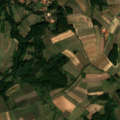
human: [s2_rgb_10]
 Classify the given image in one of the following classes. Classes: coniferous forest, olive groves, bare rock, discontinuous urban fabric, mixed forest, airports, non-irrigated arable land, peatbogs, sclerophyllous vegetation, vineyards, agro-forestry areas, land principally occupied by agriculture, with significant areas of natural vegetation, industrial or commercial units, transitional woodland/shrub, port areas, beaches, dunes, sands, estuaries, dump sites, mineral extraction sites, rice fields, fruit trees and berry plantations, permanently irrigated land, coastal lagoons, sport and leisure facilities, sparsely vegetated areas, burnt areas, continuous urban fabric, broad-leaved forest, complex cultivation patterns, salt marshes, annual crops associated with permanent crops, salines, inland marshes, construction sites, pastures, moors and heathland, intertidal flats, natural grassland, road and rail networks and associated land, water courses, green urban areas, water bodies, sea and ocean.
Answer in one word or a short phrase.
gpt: non-irrigated arable land, complex cultivation patterns, land principally occupied by agriculture, with significant areas of natural vegetation, broad-leaved forest